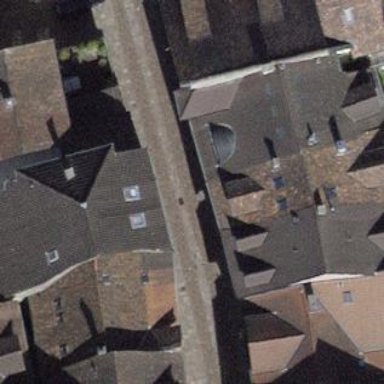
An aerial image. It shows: Building with tile roof.